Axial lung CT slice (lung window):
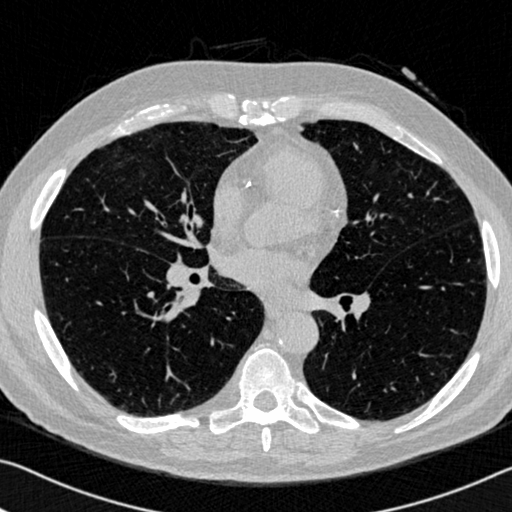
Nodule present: no